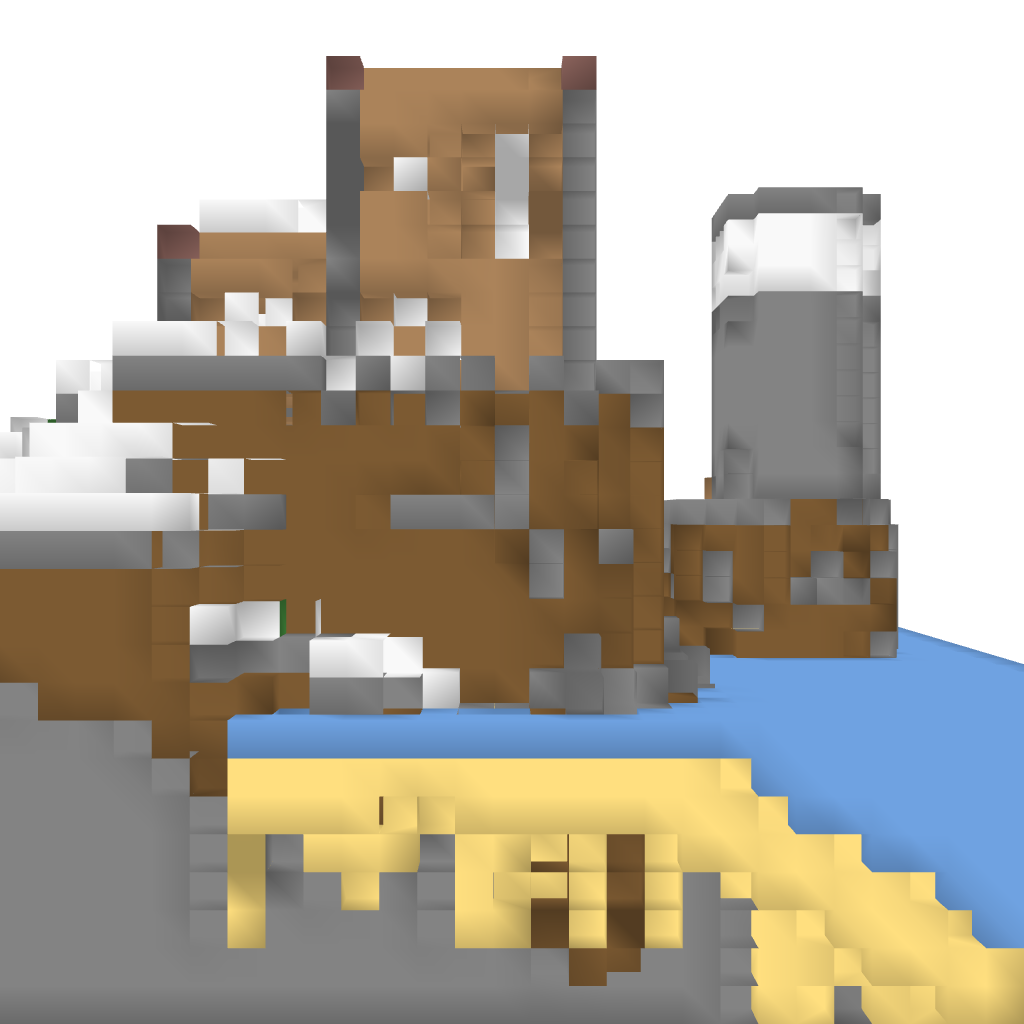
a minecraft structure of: To The Moon house a lot of earth